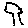
Label: tree